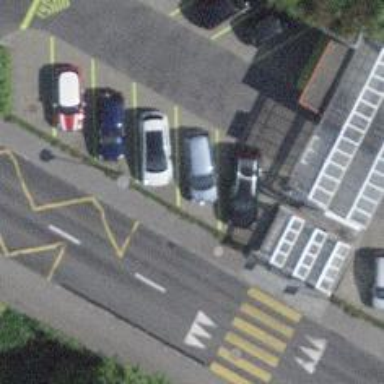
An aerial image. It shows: Shelter for public transport.